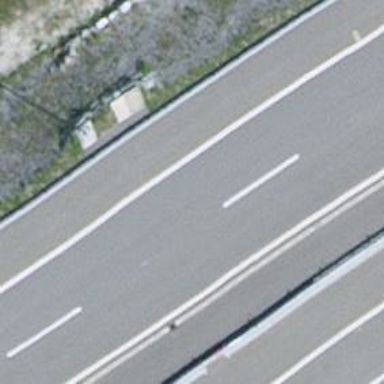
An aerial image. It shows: Asphalt motorway.